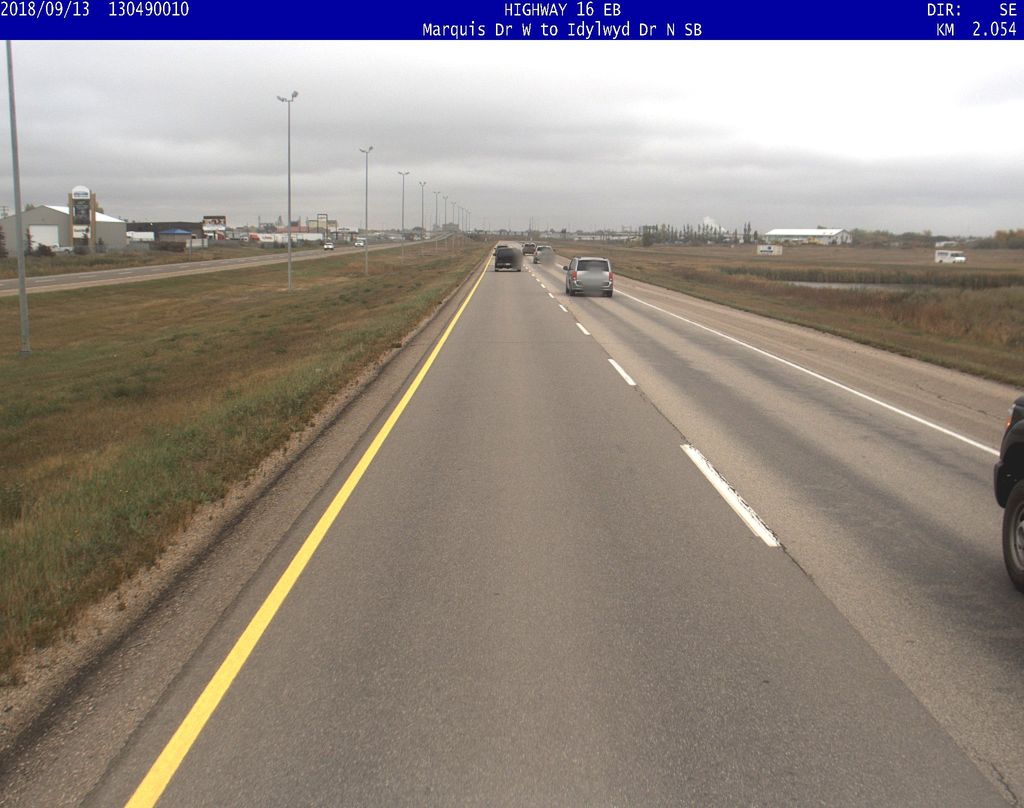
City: saskatoon